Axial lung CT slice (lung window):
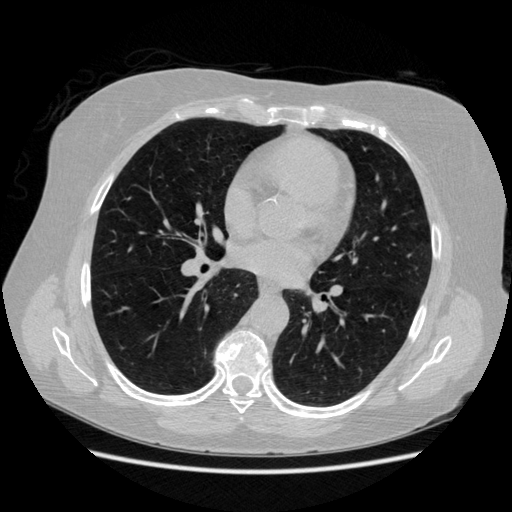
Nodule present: no